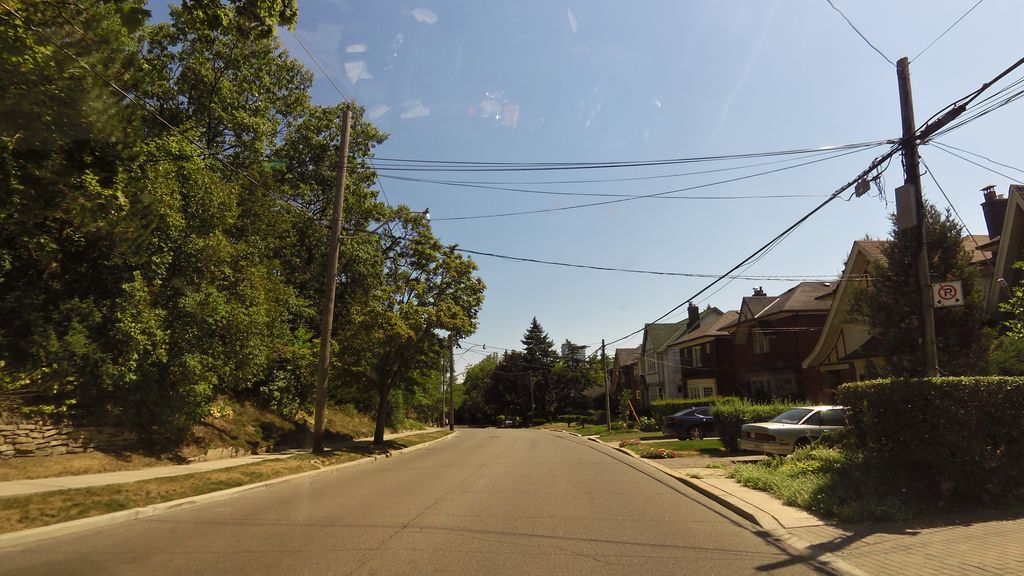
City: toronto